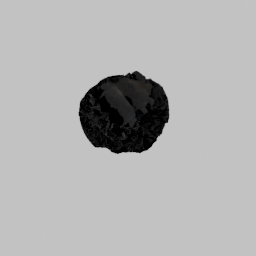
Label: nature